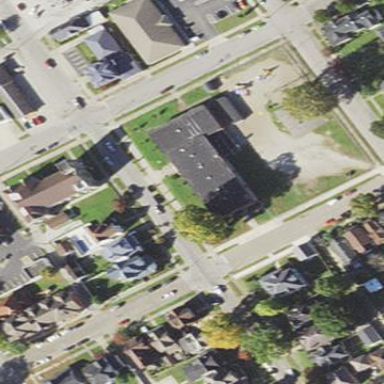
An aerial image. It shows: Schoolyard designated as leisure land.